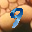
Label: 9